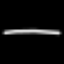
Label: line